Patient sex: M
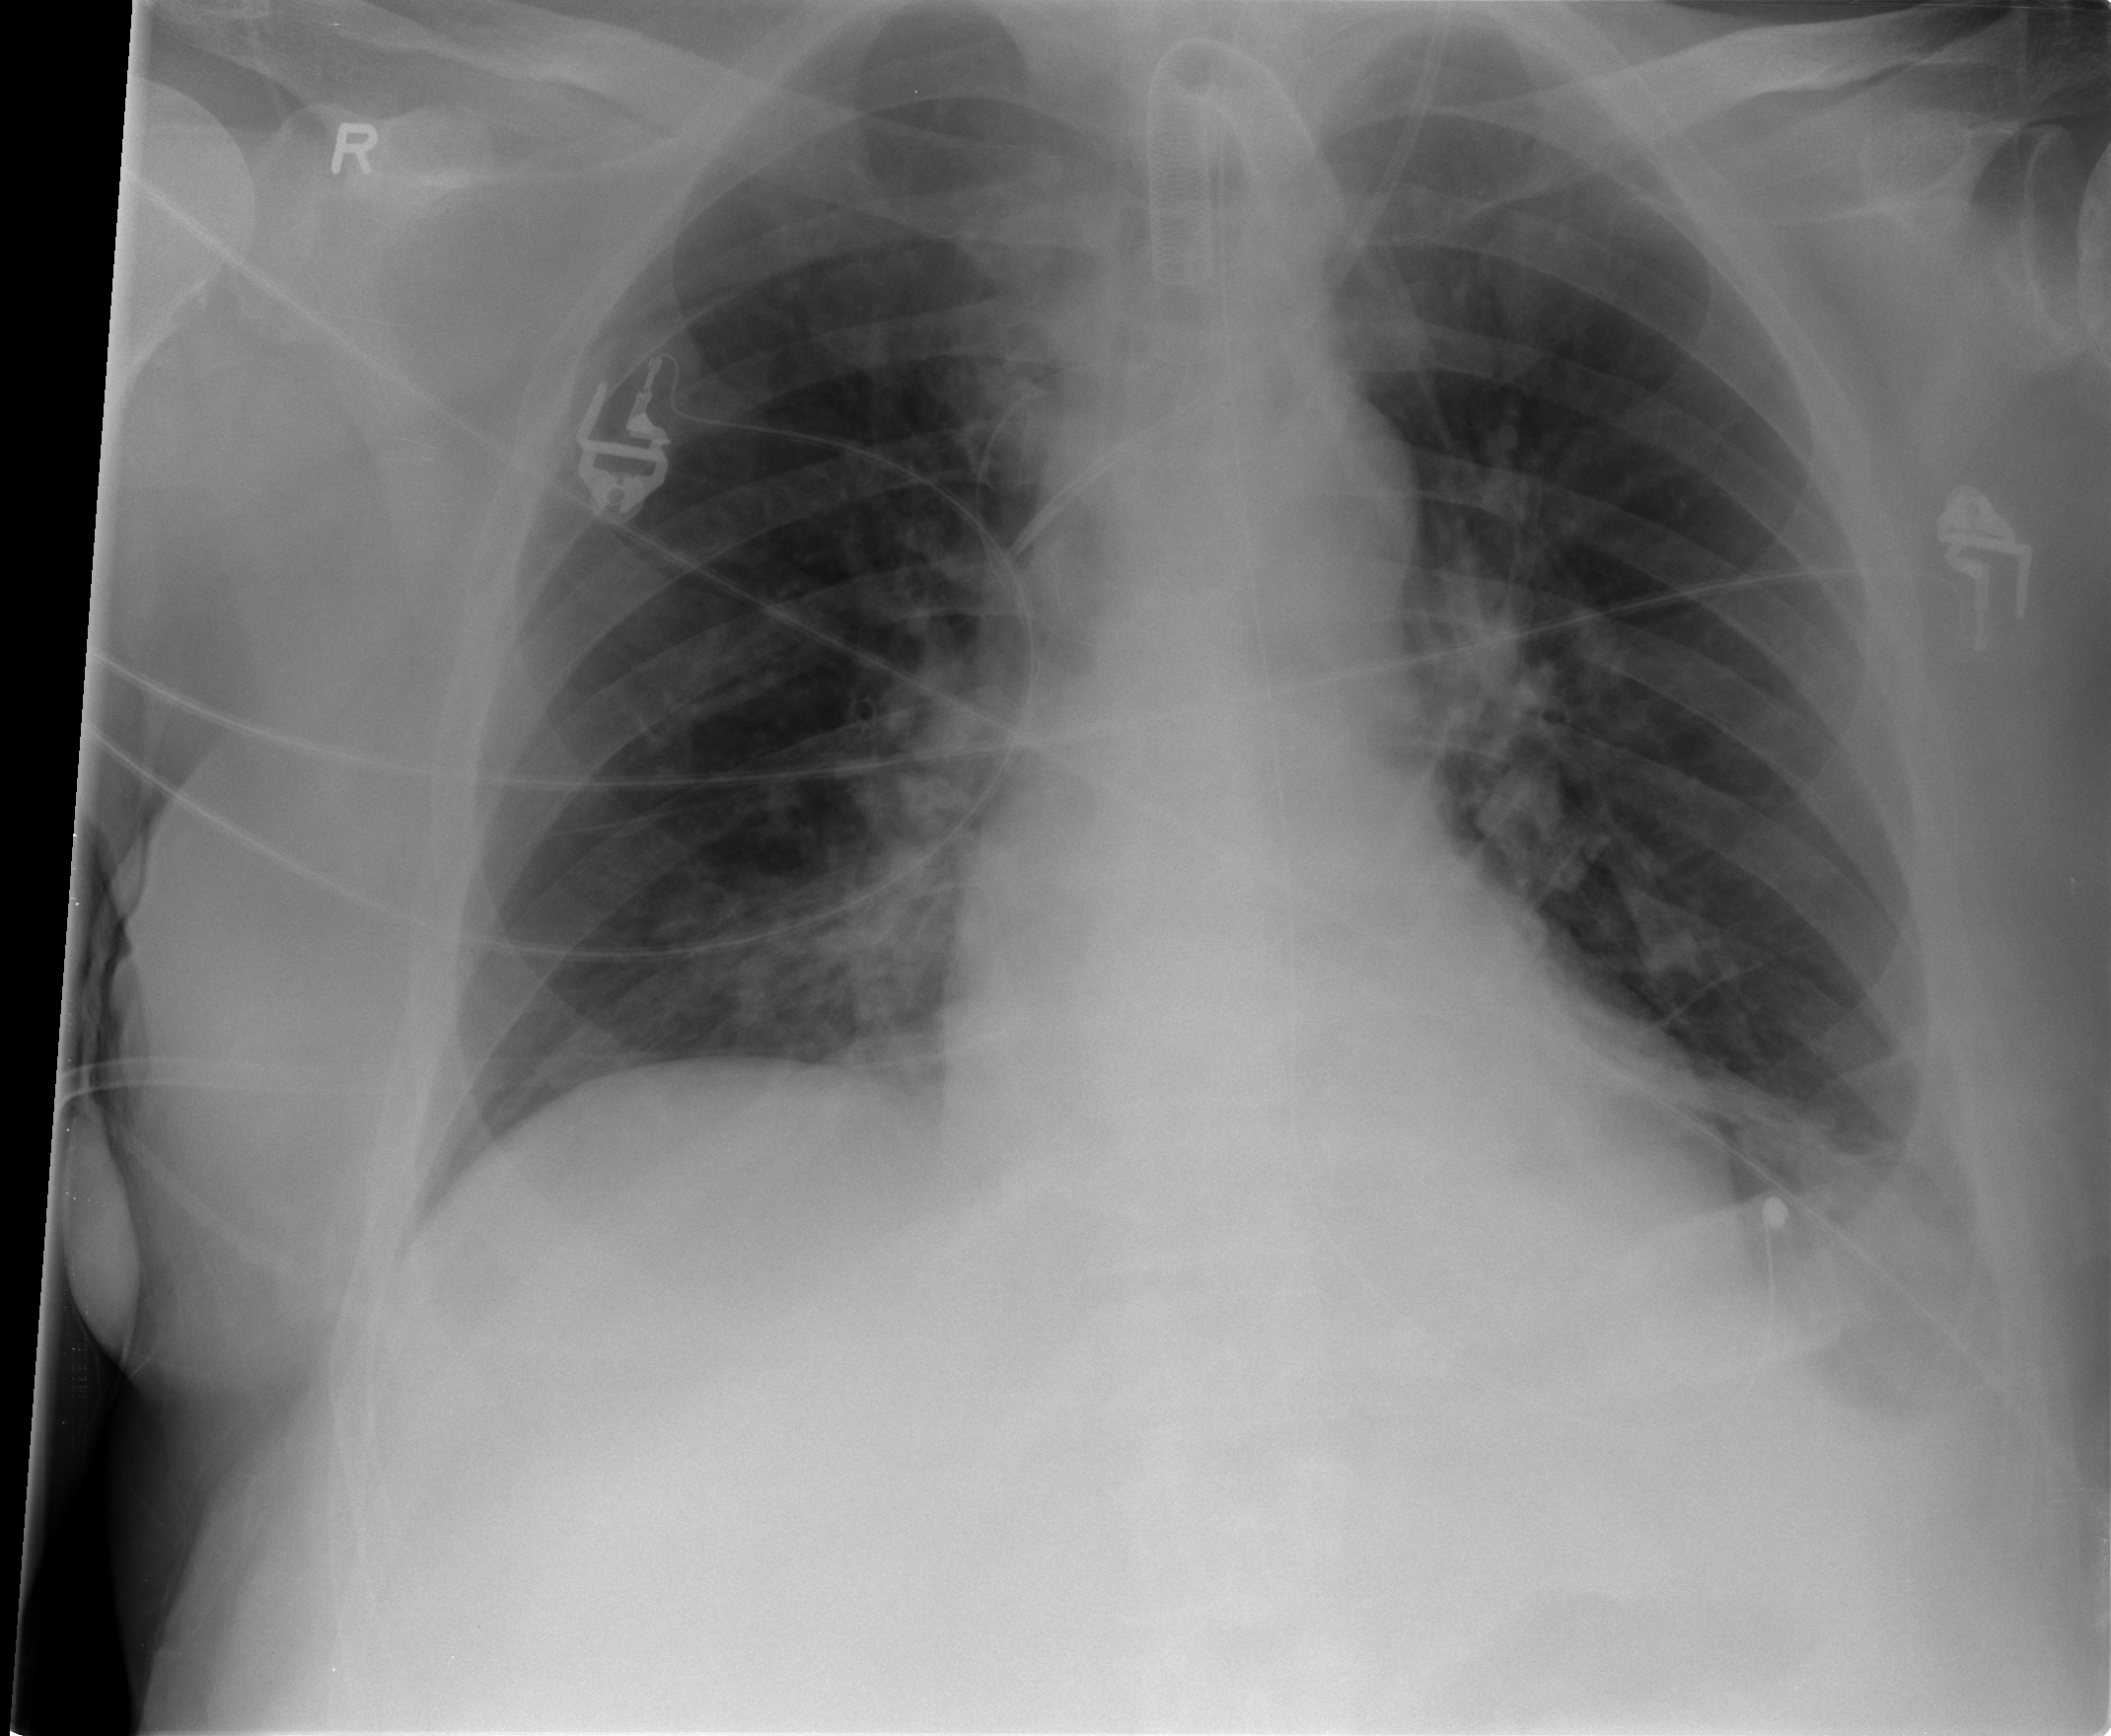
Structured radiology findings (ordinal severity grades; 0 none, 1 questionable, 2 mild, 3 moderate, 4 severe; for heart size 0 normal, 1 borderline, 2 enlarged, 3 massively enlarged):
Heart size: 0
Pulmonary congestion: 0
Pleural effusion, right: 0
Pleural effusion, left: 2
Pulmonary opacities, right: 1
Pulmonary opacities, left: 0
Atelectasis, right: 2
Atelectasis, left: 2